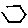
Label: hexagon